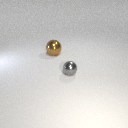
large brown metal sphere to the left of small gray metal sphere